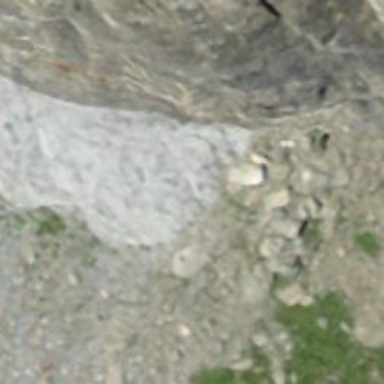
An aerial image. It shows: Natural cliff.